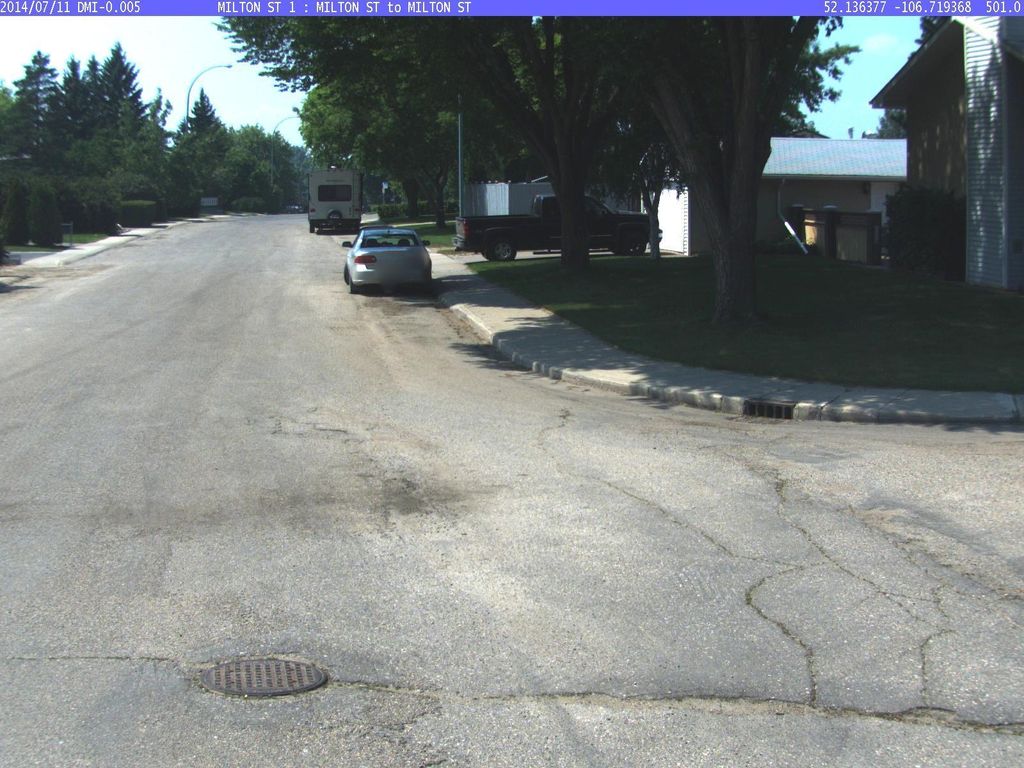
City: saskatoon